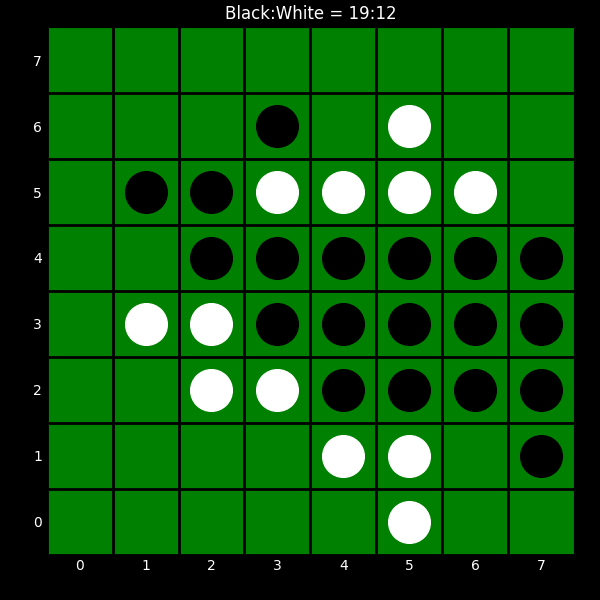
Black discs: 19
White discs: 12